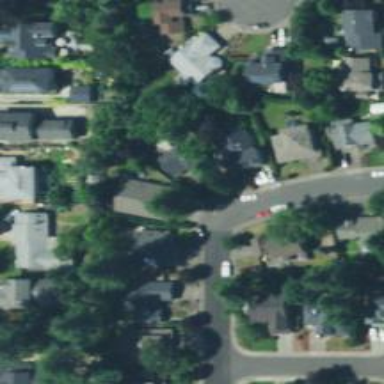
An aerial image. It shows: Residential road.